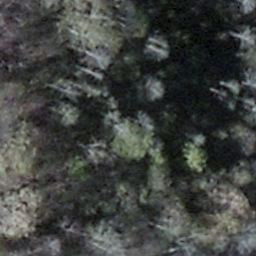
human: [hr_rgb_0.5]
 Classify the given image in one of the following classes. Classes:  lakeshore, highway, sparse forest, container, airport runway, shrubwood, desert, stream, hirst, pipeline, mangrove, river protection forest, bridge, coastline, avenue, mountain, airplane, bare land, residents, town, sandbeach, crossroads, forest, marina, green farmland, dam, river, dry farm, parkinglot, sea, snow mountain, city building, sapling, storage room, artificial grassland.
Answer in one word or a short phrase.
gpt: shrubwood